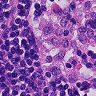
Metastatic tissue present: no